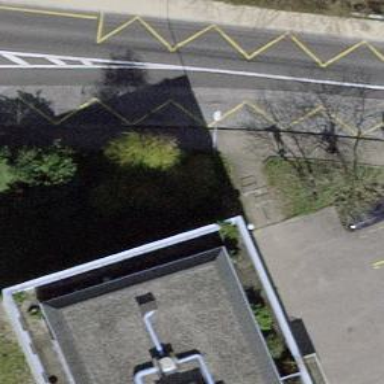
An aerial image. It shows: Sidewalk made of asphalt leading to platform for public transport.